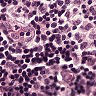
Metastatic tissue present: no